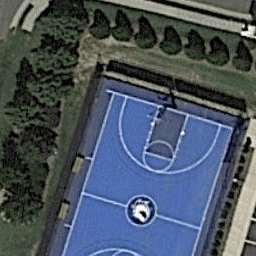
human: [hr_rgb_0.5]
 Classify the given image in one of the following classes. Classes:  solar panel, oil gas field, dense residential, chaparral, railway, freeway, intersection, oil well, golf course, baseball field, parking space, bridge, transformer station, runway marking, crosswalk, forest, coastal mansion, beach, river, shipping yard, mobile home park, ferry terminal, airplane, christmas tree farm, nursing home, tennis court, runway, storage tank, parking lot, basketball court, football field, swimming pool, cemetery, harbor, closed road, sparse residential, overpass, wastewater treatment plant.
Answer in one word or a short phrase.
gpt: basketball court